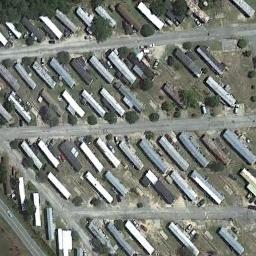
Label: mobile_home_park